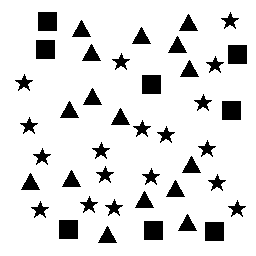
Squares: 8
Triangles: 16
Stars: 18
Total shapes: 42